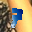
Label: 7